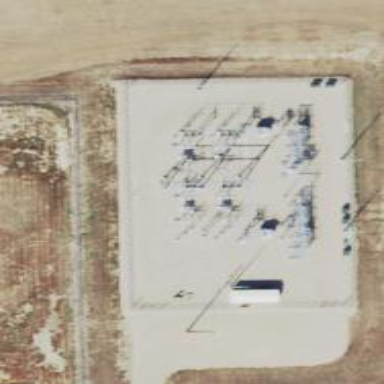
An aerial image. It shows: Switch used for power control.